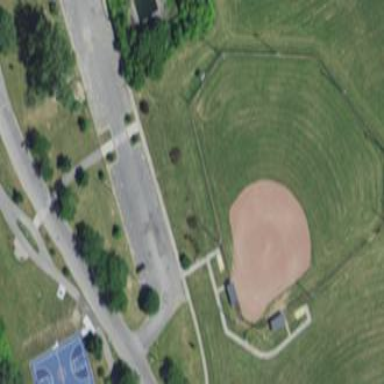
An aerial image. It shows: Baseball pitch for leisure land activities.